Current action and preconditions to check: trajectory_clear

Your task: For each precondition in the list above, predict whether it will hold at this action.

Consider the current scene as observed from the mobile robot's camera, and analyze the predicted future states of all dynamic agents (e.g., people, animals, vehicles, or any moving entities) within the NEXT SECOND.

IMPORTANT: Only answer "very likely" if you are absolutely certain—based on strong, clear evidence—that a dynamic agent will violate the precondition in the predicted future state. Do NOT answer "very likely" for unlikely, ambiguous, or low-probability risks.

Ask yourself for each precondition: Is there a high probability, with clear and convincing evidence, that the predicted future states of any dynamic agent will interfere with the predicted future state of the currently executing action within the NEXT SECOND, causing that precondition to fail?

Assess the risk level based on these predictions. Use "likely" or "very likely" if motions create a clear risk of interference.

Use "neutral" or "improbable" if agents are nearby but their predicted paths are clearly diverging or non-conflicting.

Failure Risk Categories: "very improbable", "improbable", "neutral", "likely", "very likely"

Answer Format: Output ONLY the probability_of_failure value from these categories: "very improbable", "improbable", "neutral", "likely", "very likely"

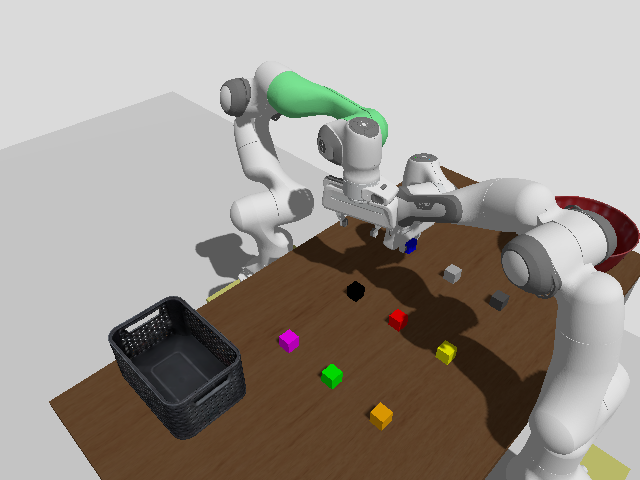

Answer: likely